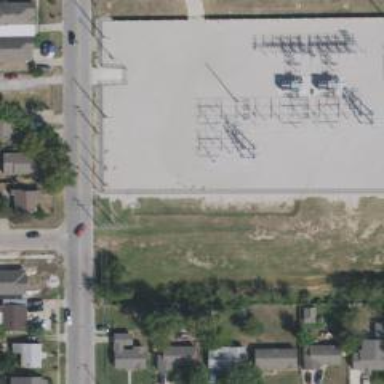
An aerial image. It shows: Switch used for power control.